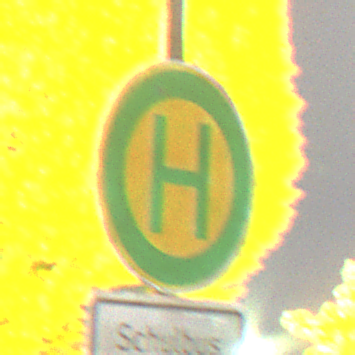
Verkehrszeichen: Haltestelle
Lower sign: ZeitangabenMitBeschraenkungAufWochentage5
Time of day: Night
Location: Outdoor (Urban)
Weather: PartlyCloudy
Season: NotSpecified
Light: Artificial